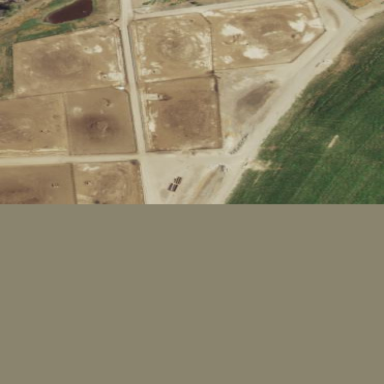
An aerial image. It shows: Farmyard dedicated to feedlot farming system.